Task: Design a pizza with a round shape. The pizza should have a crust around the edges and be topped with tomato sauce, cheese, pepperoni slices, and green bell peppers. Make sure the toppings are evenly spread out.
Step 73:
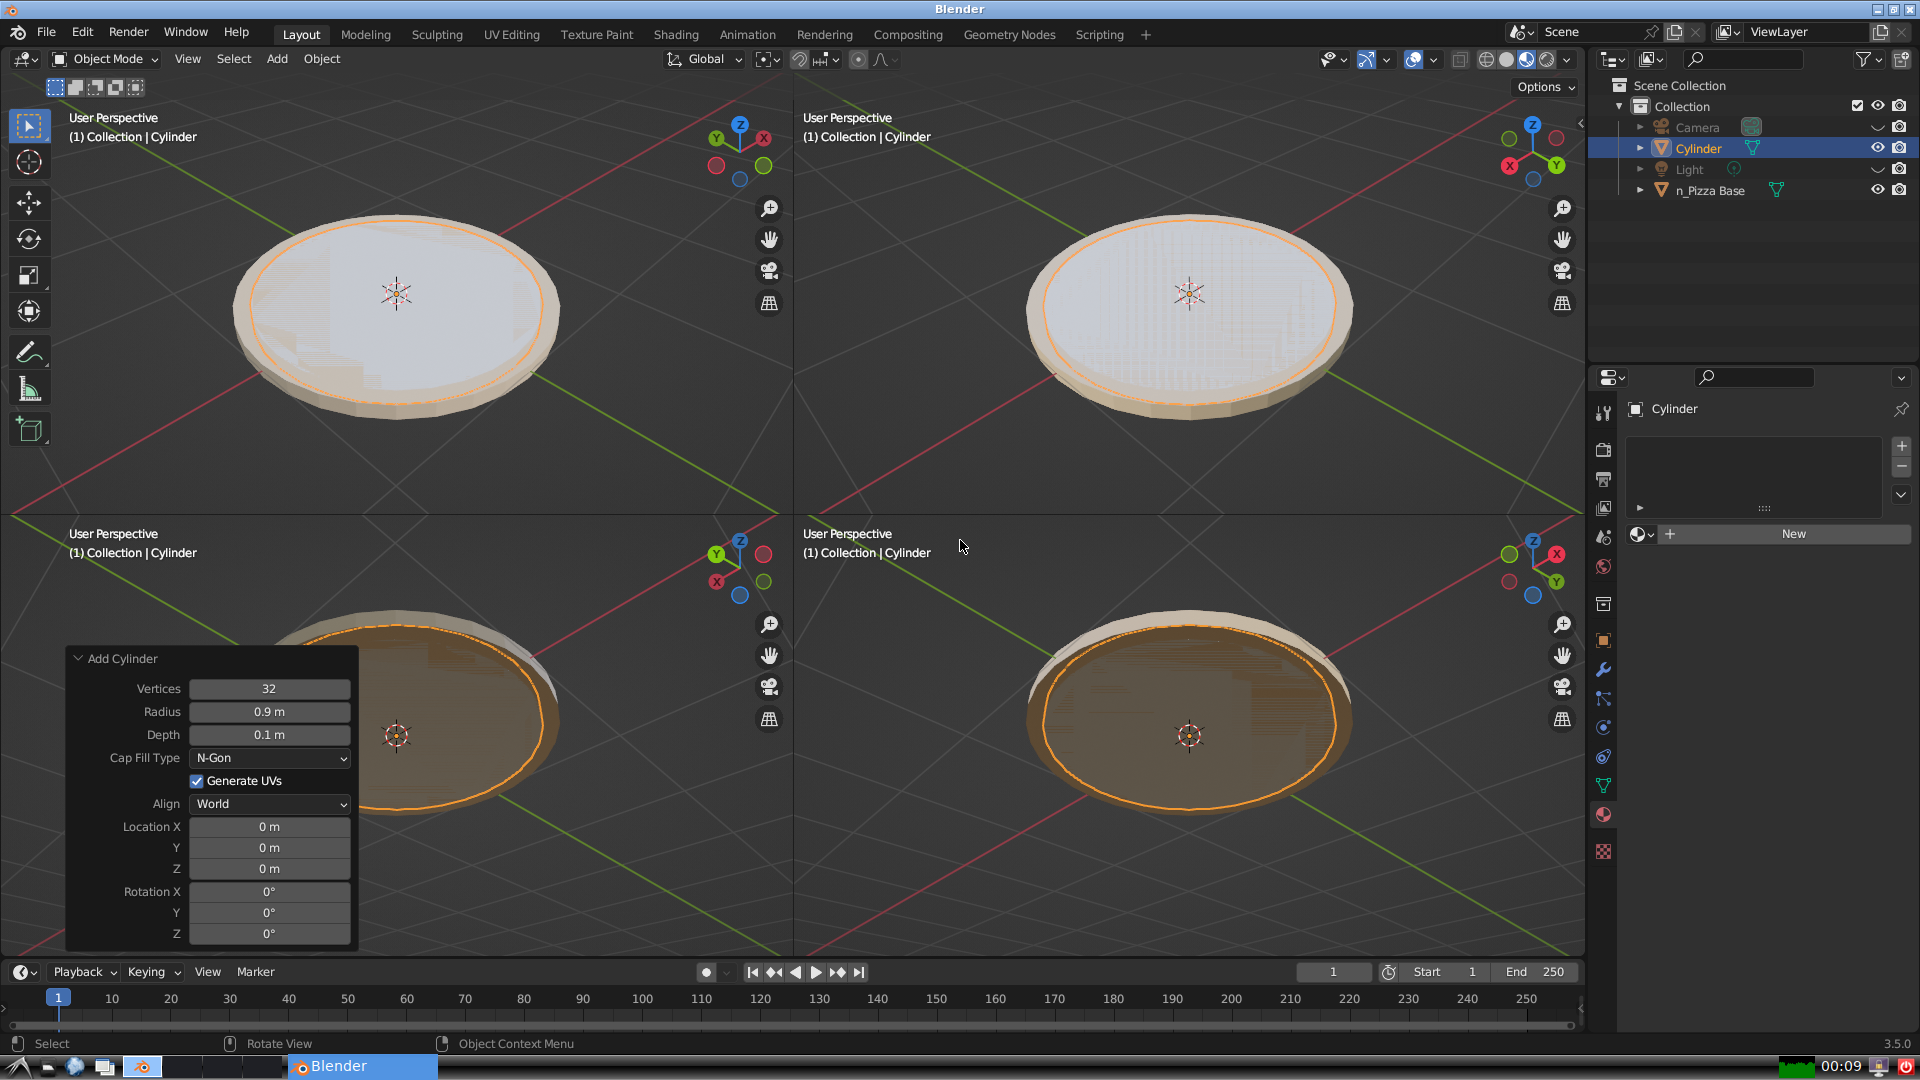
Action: {"key_press": ['Ctrl, Home']}